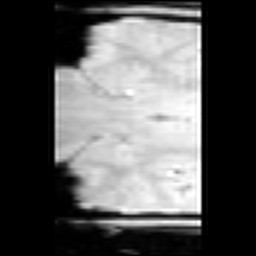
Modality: inplaneT1
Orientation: coronal
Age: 20
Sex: male